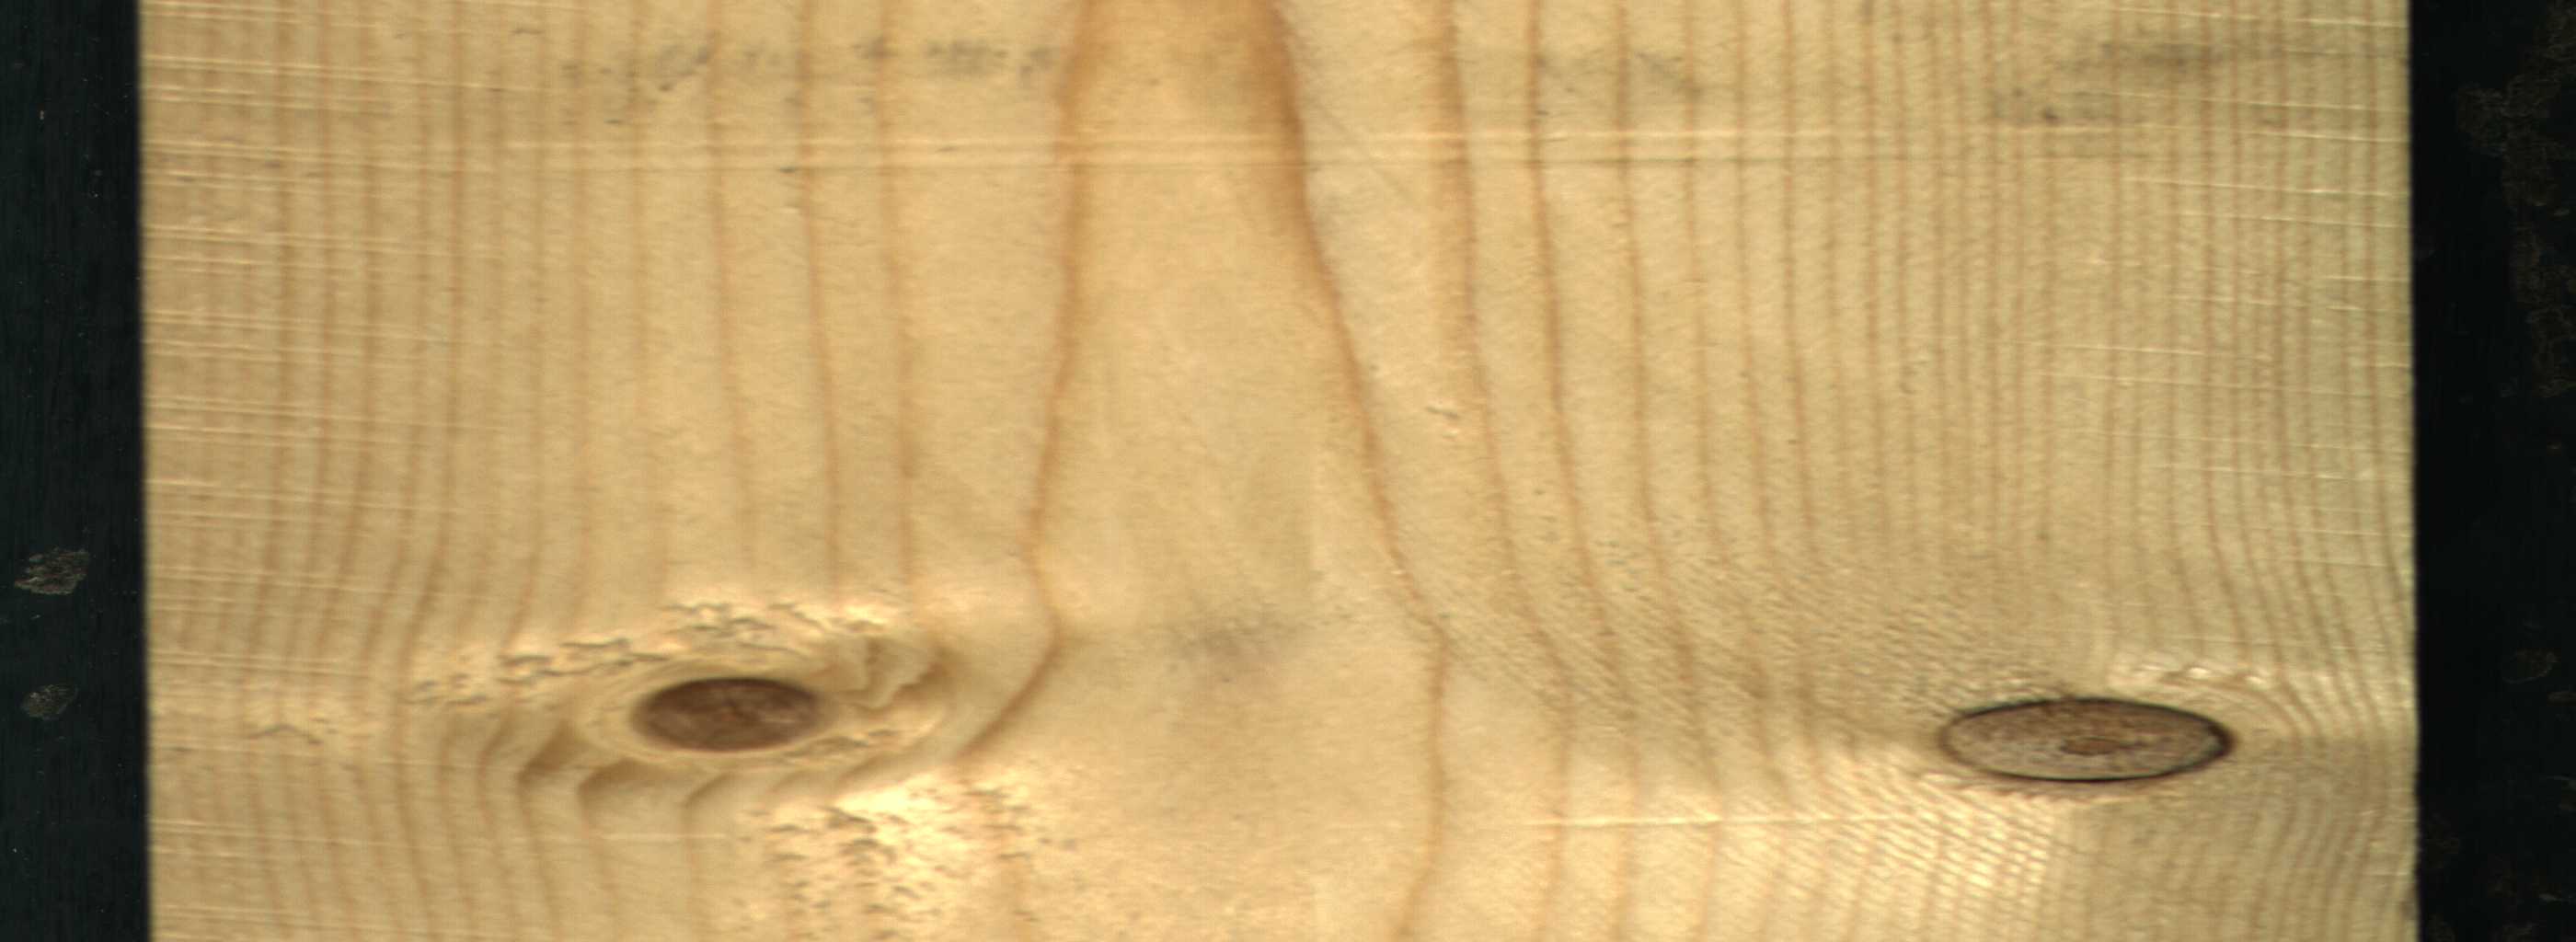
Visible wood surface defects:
Dead_Knot
Live_Knot